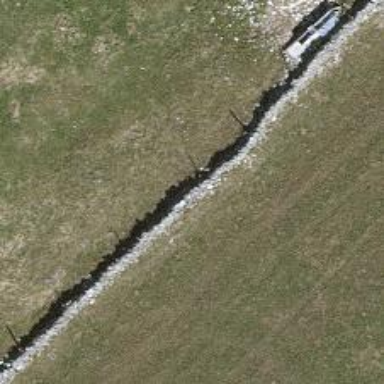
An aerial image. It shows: Wall is shown in the image.